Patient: sex M, age 74
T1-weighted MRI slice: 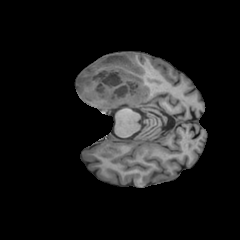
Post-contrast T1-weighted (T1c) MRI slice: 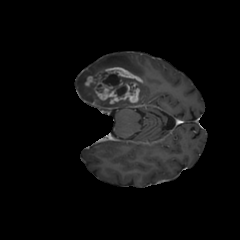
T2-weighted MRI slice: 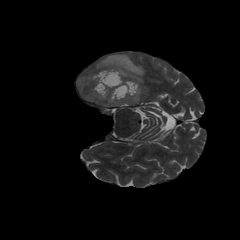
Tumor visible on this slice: yes
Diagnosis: Glioblastoma, IDH-wildtype
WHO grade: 4